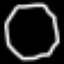
Label: octagon